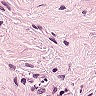
Metastatic tissue present: no